Field crop: maize
Growth stage: 2
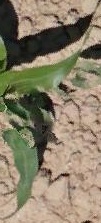
Species: maize